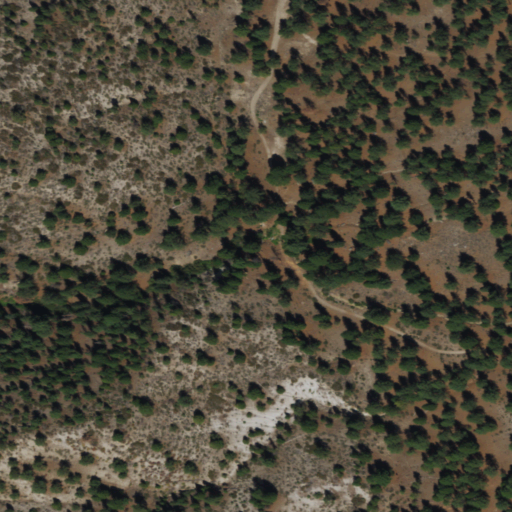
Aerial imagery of valley in Nevada named Water Canyon containing shrub and evergreen forest